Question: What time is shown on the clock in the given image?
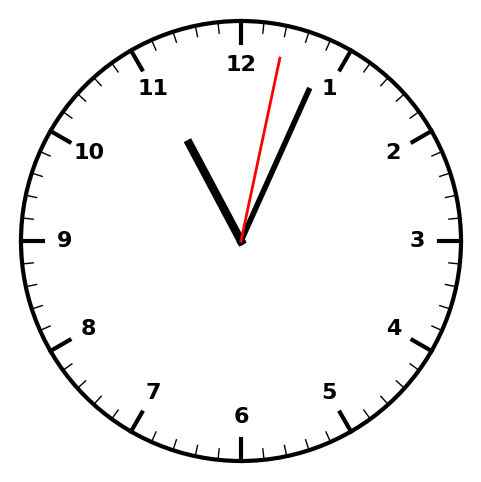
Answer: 11:04:02